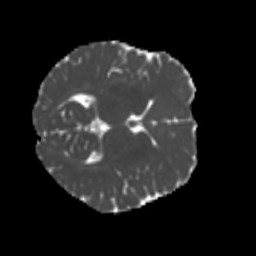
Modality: MD
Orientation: axial
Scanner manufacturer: siemens
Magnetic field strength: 3 T
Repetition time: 4 s
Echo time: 0.0594 s